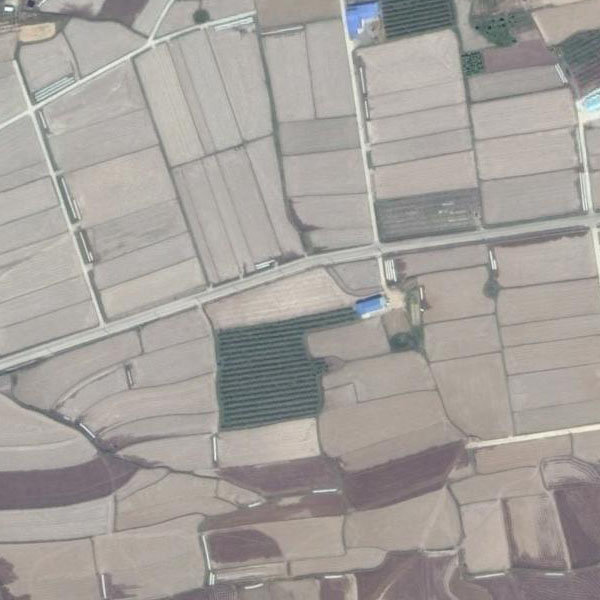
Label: Farmland